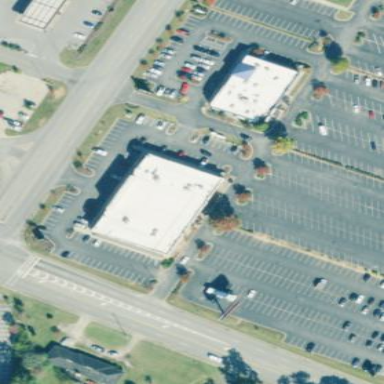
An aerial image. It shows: Retail building.